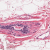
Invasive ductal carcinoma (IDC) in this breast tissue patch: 0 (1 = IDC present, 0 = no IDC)